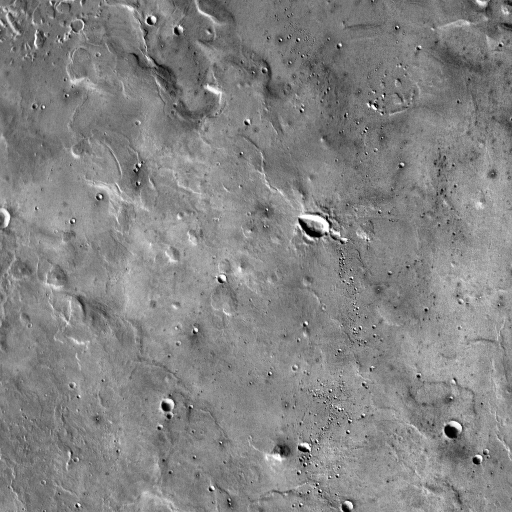
Crater classes present: Background, Other, Secondary